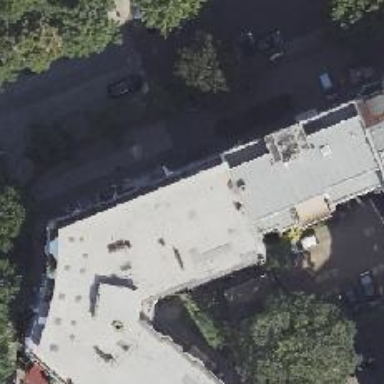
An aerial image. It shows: Greengrocer shop.